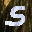
Label: 5